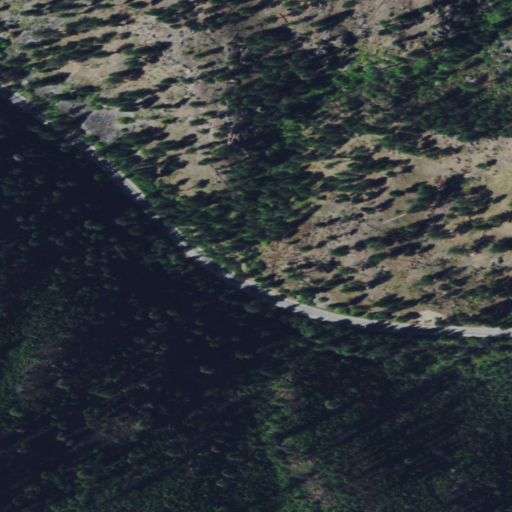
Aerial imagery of valley in Montana named Last Log Draw containing evergreen forest and shrub